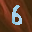
Label: 6